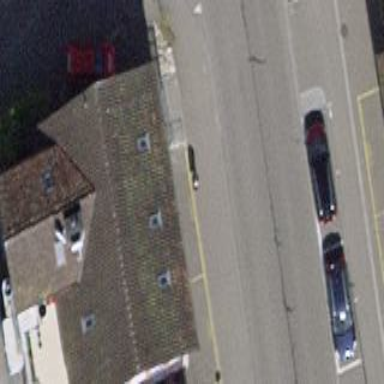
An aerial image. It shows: Building that houses restaurant.